Question: I currently have multiple excel spreadhsheets that look like this:

The table is a questionnaire with answers from column C-F, C is the "worst" (letter N), D the "second worst" (letter T), E the second best (letter W) and F the best (letter G as in Good).
To the right of this table are sentences that I copy to another Spreadsheet using an existing module, depending on where the "x" in the questionnaire is set (it always copies the sentence 9 rows to the right of the "x").
Now I want to modify my existing code to not just copy all the sentences from every row, but only copy 5 for each Worksheet. These 5 should be either the 5 "best" answers (5 from column F, meaning Good as answer in questionnaire, if there are less than 5 in that column then take the rest from column E until you have 5) or the 6 "worst" answers, meaning 5 from column C(letter N as in not good) and if there are less than 5 "X" in that column take the rest from column D (letter T). This way I want to copy the 5 best or worst answers for each Worksheet. The decision if the best or worst answers should be copied depends on one simple Cell Value (Cell K6) in each Worksheet. If K6 >70% take the best answers, if K6 is under 70%, take the worst answers.
This is my current module to copy all the answers to my new worksheet:
'''
Dim ws As Worksheet
Dim lr As Integer 'lastrow
Dim SpaltenIndex As Integer
Dim SheetNummer As Integer
Dim cl As Range 'cell
Dim rw As Range 'row
Dim Antwortrange As String
Dim WrkSht As Worksheet
Dim WrkShtCol As Sheets
'Create Destination Sheet
Sheets.Add
ActiveSheet.Name = "Handlungsempfehlungen"
'Set Questionnaire Answer Range to search through
Antwortrange = "C11:F400"
'ColumnIndex and SheetNumber
SpaltenIndex = 1
SheetNummer = 1
'Create Worksheet Collection with all the Questionnaire-Sheets
Set WrkShtCol = Worksheets(Array("AM AD - Anforderungsdefinition", "AM AA - Anforderunganalyse", "AM - Anforderungsdokumentation", "AM AV - Anforderungsvalidierung", "TM IT - Initiierung Test", "TM ZD - Zieldefinition", "TM TV - Testvorgehen", "TM TOB - Testobjektabgrenzung", "TM AS - Aufwandsschatzung", "TM TP - Testplanung", "TM TP - Testplanung", "TM TA - Testauftrag", "TM TS - Teststeuerung", "TM AO - Aufbauorganisation", "TM RM - Risikomanagement", "TM MI - Managementinformation", "TM AF - Abnahme Freigabe", "TM AT - Abschluss Test", "DT IT - Installationstest", "DT ST - Sicherheitstest", "OTP DT - Dokumententest", "OTP MT - Modultest", "OTP MIT - Modulintegrationstest", "OTP OO KT - OO Klassentest", "OTP OO KIT - OO Klassenintgrate", "OTP FT - Funktionstest", "OTP FIT - Funktionsintgratiotes", "OTP PIT - Produktintegratest", "OTP AT - Abnahmetest", "OTP ET - Ergonomietest", "OTP LPT - Last & Performance", "OTP GPT - Geschaftsprozesstest", "TUP TMK -Testumg Module Klassen", _
"TUP TUF - Testumgebung Funktion", "TUP TP - Testumgebung Prozesse", "ATP KM Konfigurationsmanagement", "ATP FAEM - Fehler Anderungs", "ATP DS - Datensicherheit", "ATP DSCH - Datenschutz", "ATP TEV -Testergebnisverwaltung", "ATP VG - Vertragsgestaltung"))
'MAIN LOOP: Take all sentences 9 rows to the right of each X in each Questionnaire and paste the value to the newly created sheet from above
For Each WrkSht In WrkShtCol
For Each rw In WrkSht.Range(Antwortrange).Rows
For Each cl In rw.Cells
lr = ws.Cells(ws.Rows.Count, SpaltenIndex).End(xlUp).Offset(1).Row
If lr = 2 And ws.Range("A1") = "" And lr < 500 Then lr = 1
'If lr = 2 And ws.Range("A2") = "" Then lr = 1
If LCase(cl.Value) = "x" Then
cl.Offset(0, 9).Copy Sheets("Handlungsempfehlungen").Cells(lr, SpaltenIndex)
End If
Next cl
Next rw
'If 1st row is empty in destination sheet, delete and shift rest up
If Sheets("Handlungsempfehlungen").Cells(1, SpaltenIndex) = "" Then Sheets("Handlungsempfehlungen").Cells(1, SpaltenIndex).Delete Shift:=xlUp
'WrkShtCol(1).range("A2").Copy Worksheets("Handlungsempfehlungen").Cell(lr, SpaltenIndex)
Sheets("Handlungsempfehlungen").Cells(35, SpaltenIndex).Value = WrkShtCol(SheetNummer).Cells(2, 1)
SpaltenIndex = SpaltenIndex + 1
SheetNummer = SheetNummer + 1
End Sub
'''
I hope you can help me, any tips would be greatly appreciated. Thank you so much in advance.
Edit - Expected Results:
If K6 is over 70% - find the 5 best answers (1st priority column F, if there are 5 "x" in column F, find those Cells and copy the value 9 rows to the right to the new sheet.
So if the questionnaire looks like this: <URL>
The pasted table should look like this: <URL>
And if the questionnaire is under 70%, do the same but for the worst (Column C & D, C being the worst, if there are not 5 "x" in C then take the rest from D (second worst))
Hope this helps
EDIT: the File with all the sheets I want to copy from and the current module:
<URL>
EDIT: Updated link, excel file has more explanation with needed steps and worksheets to help understand (One with current output, one with desired output)
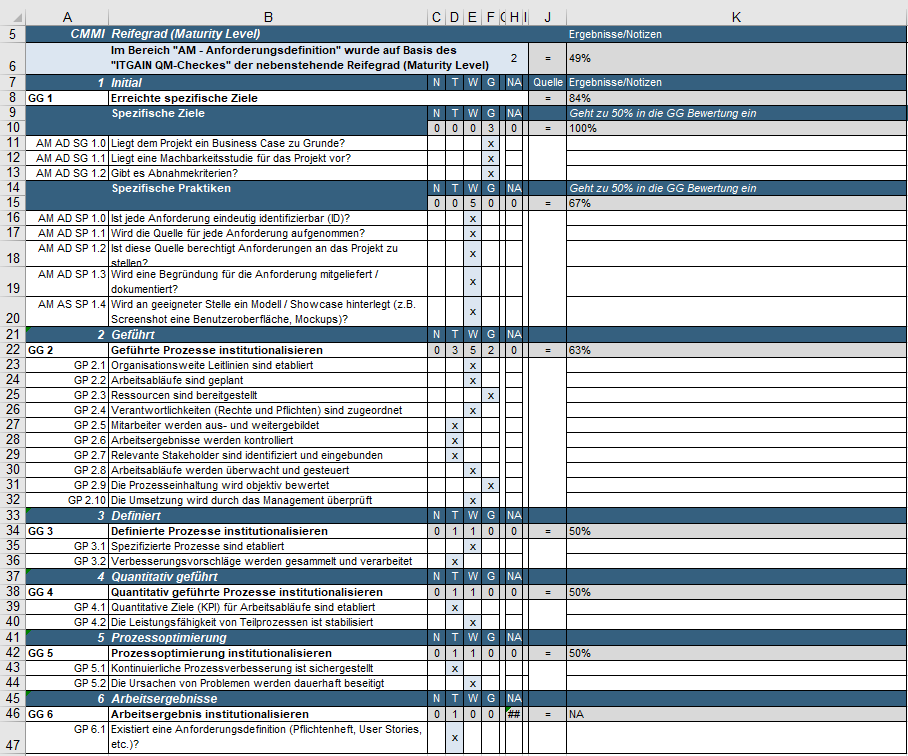
Answer: Read code's comments and adjust it to fit your needs
'''
Option Explicit
Public Sub DoSomething()
' Define the results sheet's name
Dim resultsSheetName As String
resultsSheetName = "Handlungsempfehlungen"
' Set the results sheet reference
Dim resultsSheet As Worksheet
Set resultsSheet = ThisWorkbook.Worksheets(resultsSheetName)
' Define the sheets to evaluate in an array
Dim targetSheets As Sheets
Set targetSheets = ThisWorkbook.Worksheets(Array("AM AD - Anforderungsdefinition", "AM AA - Anforderunganalyse", _
"AM - Anforderungsdokumentation", "AM AV - Anforderungsvalidierung", _
"TM IT - Initiierung Test", "TM ZD - Zieldefinition", _
"TM TV - Testvorgehen", "TM TOB - Testobjektabgrenzung", _
"TM AS - Aufwandsschatzung", "TM TP - Testplanung", _
"TM TP - Testplanung", "TM TA - Testauftrag", _
"TM TS - Teststeuerung", "TM AO - Aufbauorganisation", _
"TM RM - Risikomanagement", "TM MI - Managementinformation", _
"TM AF - Abnahme Freigabe", "TM AT - Abschluss Test", _
"DT IT - Installationstest", "DT ST - Sicherheitstest", _
"OTP DT - Dokumententest", "OTP MT - Modultest", _
"OTP MIT - Modulintegrationstest", "OTP OO KT - OO Klassentest", _
"OTP OO KIT - OO Klassenintgrate", "OTP FT - Funktionstest", _
"OTP FIT - Funktionsintgratiotes", "OTP PIT - Produktintegratest", _
"OTP AT - Abnahmetest", "OTP ET - Ergonomietest", _
"OTP LPT - Last & Performance", "OTP GPT - Geschaftsprozesstest", _
"TUP TMK -Testumg Module Klassen", "TUP TUF - Testumgebung Funktion", _
"TUP TP - Testumgebung Prozesse", "ATP KM Konfigurationsmanagement", _
"ATP FAEM - Fehler Anderungs", "ATP DS - Datensicherheit", _
"ATP DSCH - Datenschutz", "ATP TEV -Testergebnisverwaltung", _
"ATP VG - Vertragsgestaltung"))
' Loop through each sheet
Dim targetSheet As Worksheet
For Each targetSheet In targetSheets
' Get last row in target sheet
Dim lastRow As Long
lastRow = targetSheet.Cells(targetSheet.Rows.Count, "A").End(xlUp).Row
'targetSheet.Activate
' Remove any filters
If targetSheet.FilterMode Then targetSheet.ShowAllData
' Set the range with X
Dim rangeToFilter As Range
Set rangeToFilter = targetSheet.Range("C7:F" & lastRow)
' Define a counter to check how many X there are
Dim resultCounter As Long
resultCounter = 1
' Check the grade (
Dim gradeValue As Variant
gradeValue = targetSheet.Range("K6").Value
' Check if the grade is not an error
If Not IsError(gradeValue) Then
' Define the columns to filter (in order) according to the grade value
Select Case gradeValue
Case Is > 0.7
Dim columnsToFilter As Variant
columnsToFilter = Array(4, 3) ' Columns F and E
Case Else
columnsToFilter = Array(1, 2) ' Columns C and D
End Select
' Set a reference to the range that holds the Xs in first column
Dim resultRange As Range
Set resultRange = filterRange(rangeToFilter, columnsToFilter(0), "X")
' If there are any results in first column
If Not resultRange Is Nothing Then
' Count them
Dim countResult As Long
countResult = resultRange.Count
' Get the results sheet's last row
Dim resultsRow As Long
resultsRow = resultsSheet.Cells(resultsSheet.Rows.Count, "A").End(xlUp).Row
' Print the results in results sheet
printResults resultsSheet, resultsRow, resultRange, resultCounter
End If
' If the results with Xs are less than five
If resultCounter <= 5 Then
' Remove filters from sheet
If targetSheet.FilterMode Then targetSheet.ShowAllData
' Set a reference to the range that holds the Xs in second column
Set resultRange = filterRange(rangeToFilter, columnsToFilter(1), "X")
' If there are any results in second column
If Not resultRange Is Nothing Then
' Print the results in results sheet
printResults resultsSheet, resultsRow, resultRange, resultCounter
End If
End If
End If
Next targetSheet
End Sub
Private Function filterRange(ByVal rangeToFilter As Range, ByVal fieldToFilter As Long, ByVal criteriaToFilter As String) As Range
' Apply auto filter in selected column
rangeToFilter.AutoFilter Field:=fieldToFilter, Criteria1:=criteriaToFilter
' Use error handling to handle the case in which there aren't any results
On Error Resume Next
Set filterRange = rangeToFilter.Offset(1, 0).Columns(fieldToFilter).SpecialCells(xlCellTypeVisible)
On Error GoTo 0
End Function
' In this sub is used the variable resultCounter ByRef which means that the value is passed back to the variable that is in the calling procedure
Private Sub printResults(ByVal resultsSheet As Worksheet, ByVal resultsRow As Long, ByVal resultRange As Range, ByRef resultCounter As Long)
Dim targetCell As Range
For Each targetCell In resultRange
If resultCounter <= 5 Then
resultsSheet.Range("A" & resultsRow + resultCounter).Resize(1, 3).Value = Array(resultRange.Parent.Name, resultCounter, targetCell.Offset(0, 9).Value)
Else
Exit For
End If
resultCounter = resultCounter + 1
Next targetCell
End Sub
'''
PS. I could't understand the output in "Handlungsempfehlungen" so I left a generic one
Let me know if it works